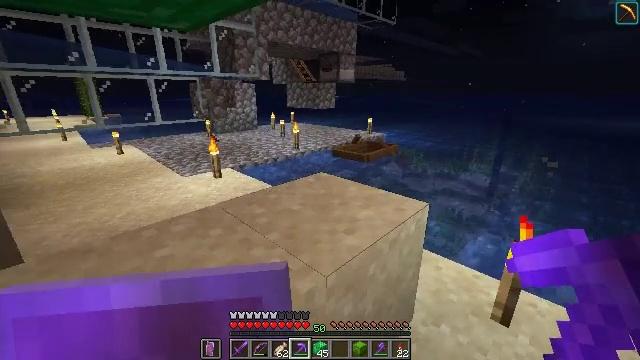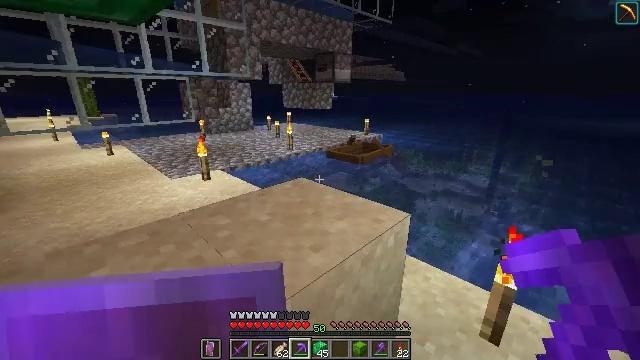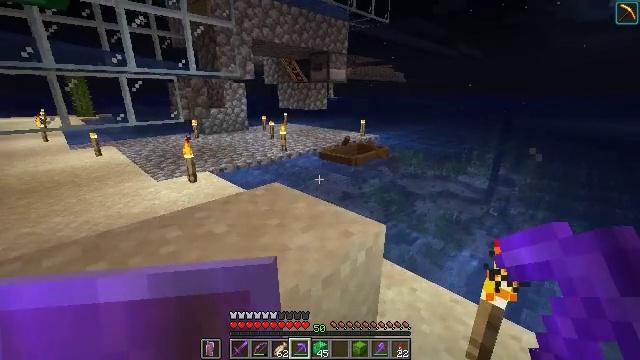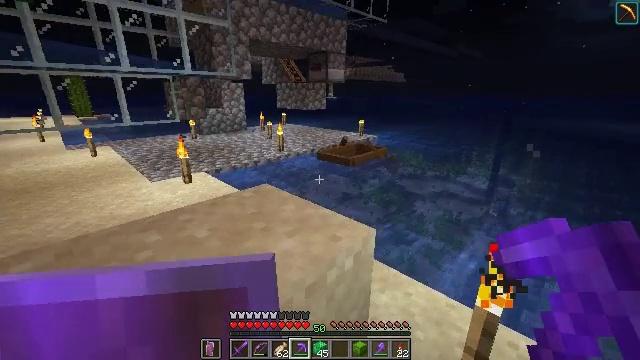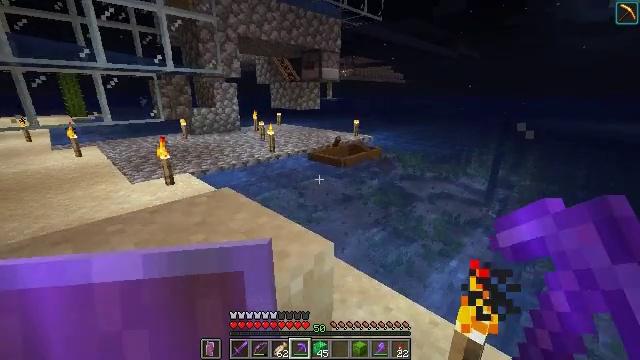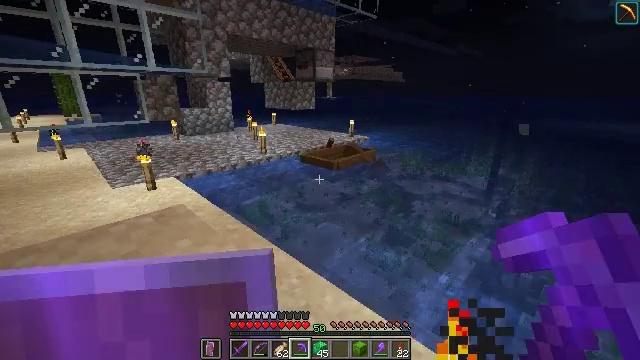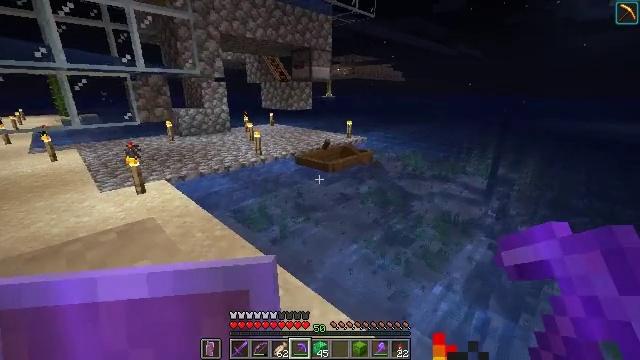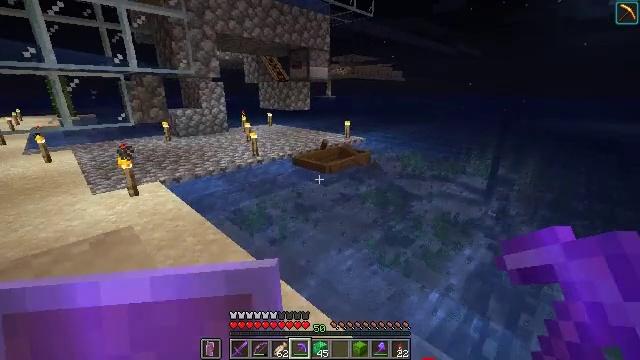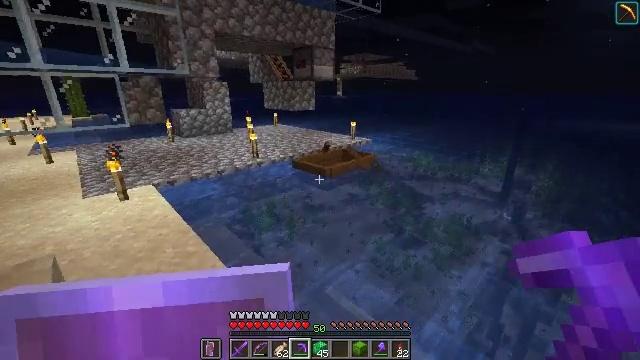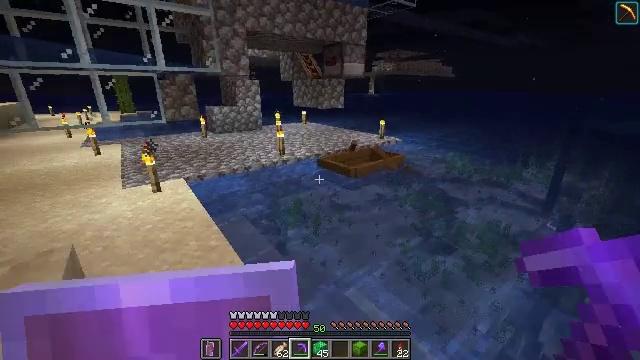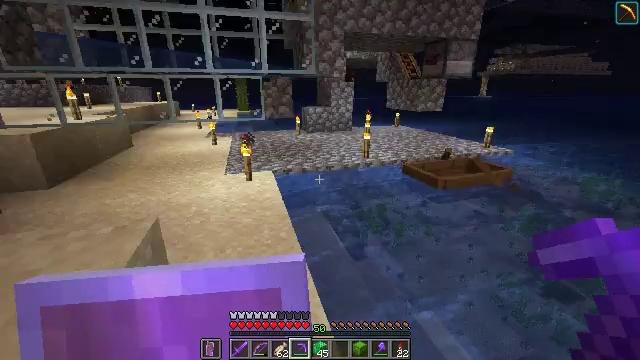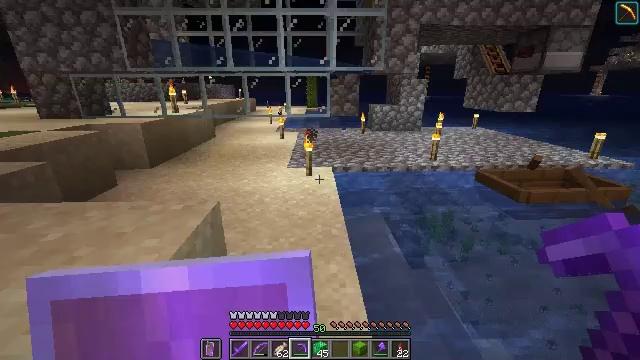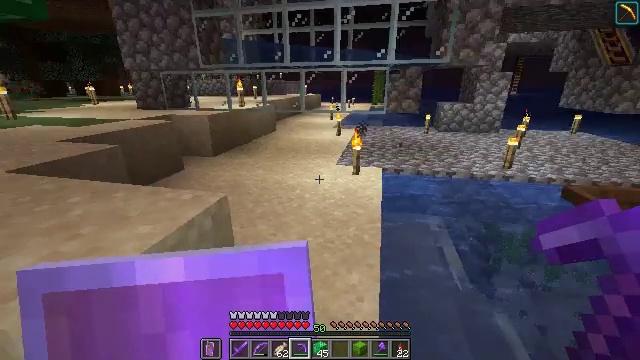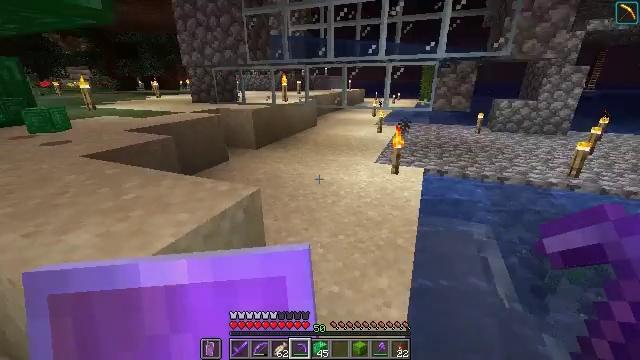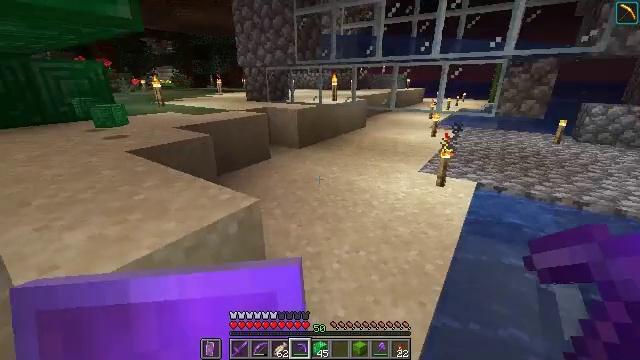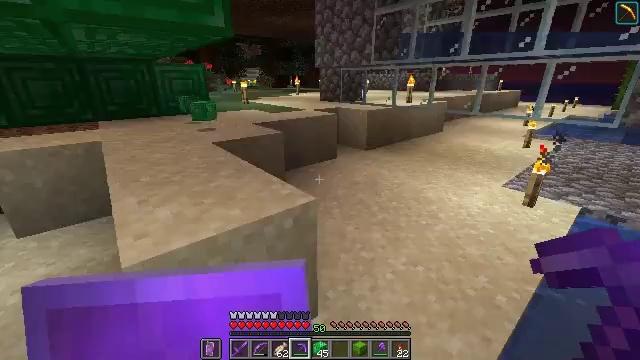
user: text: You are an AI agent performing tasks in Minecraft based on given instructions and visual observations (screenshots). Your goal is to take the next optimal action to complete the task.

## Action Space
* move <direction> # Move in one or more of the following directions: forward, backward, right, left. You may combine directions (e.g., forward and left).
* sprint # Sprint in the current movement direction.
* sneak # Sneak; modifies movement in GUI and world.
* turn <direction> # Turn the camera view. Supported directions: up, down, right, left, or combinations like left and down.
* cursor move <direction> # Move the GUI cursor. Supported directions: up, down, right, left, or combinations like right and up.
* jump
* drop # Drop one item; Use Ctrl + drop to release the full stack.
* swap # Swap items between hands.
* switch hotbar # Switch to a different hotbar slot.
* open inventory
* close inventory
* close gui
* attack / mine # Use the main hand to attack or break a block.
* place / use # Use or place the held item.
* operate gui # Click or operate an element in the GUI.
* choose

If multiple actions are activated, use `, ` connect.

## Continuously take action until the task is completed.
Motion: motion action
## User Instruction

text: Gather the emerald block from a structure.
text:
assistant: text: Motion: move forward and move right
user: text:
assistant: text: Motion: move forward and move right
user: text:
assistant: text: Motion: move forward and move right
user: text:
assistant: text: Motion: move forward and move right
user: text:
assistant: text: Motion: move forward and move right
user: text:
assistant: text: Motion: move forward and move right
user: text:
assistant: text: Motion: move forward and move right
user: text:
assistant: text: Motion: move forward and move right, turn left
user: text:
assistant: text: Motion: move forward and move right, turn left
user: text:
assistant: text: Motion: move forward and move right, turn left
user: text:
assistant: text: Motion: move forward and move right, turn left
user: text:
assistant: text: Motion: move forward and move right, turn left
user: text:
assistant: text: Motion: move forward and move right, turn left
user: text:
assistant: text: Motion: move forward and move right, turn left
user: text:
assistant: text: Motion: move forward and move right, turn left
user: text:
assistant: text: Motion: move forward and move right, turn left
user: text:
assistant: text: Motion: move forward and move right, turn left
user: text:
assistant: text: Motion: move forward, turn left
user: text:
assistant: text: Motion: move forward
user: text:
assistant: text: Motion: move forward
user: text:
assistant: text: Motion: move forward
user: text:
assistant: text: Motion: move forward
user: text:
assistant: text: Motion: move forward
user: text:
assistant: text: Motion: move forward
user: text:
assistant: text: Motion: move forward and move right
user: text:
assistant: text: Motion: move forward and move right, turn left
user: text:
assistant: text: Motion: move forward and move right, turn left
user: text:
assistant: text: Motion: move forward and move right, turn left
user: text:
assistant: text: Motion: move forward, turn left
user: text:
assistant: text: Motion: move forward, turn left